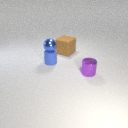
small blue rubber cylinder below small blue metal sphere